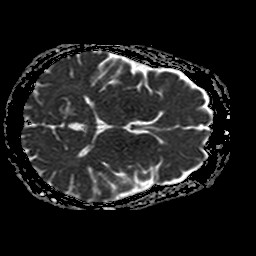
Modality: ADC
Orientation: axial
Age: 61
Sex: male
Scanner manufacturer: philips
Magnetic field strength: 1.5 T
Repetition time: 3.538 s
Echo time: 0.09411 s